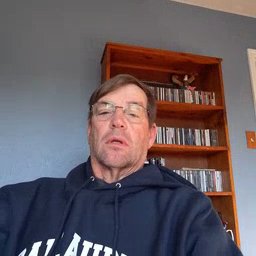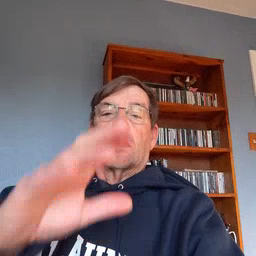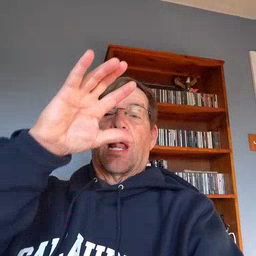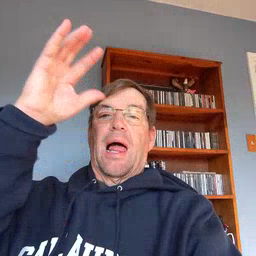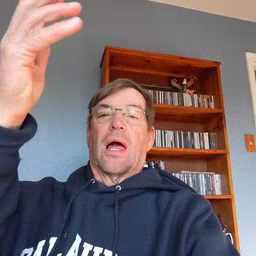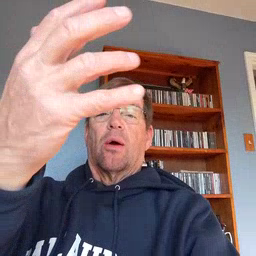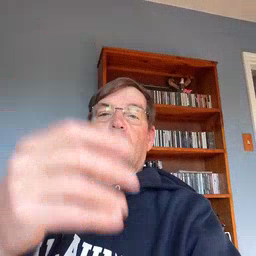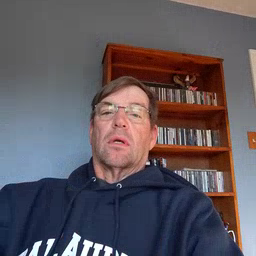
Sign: cloud